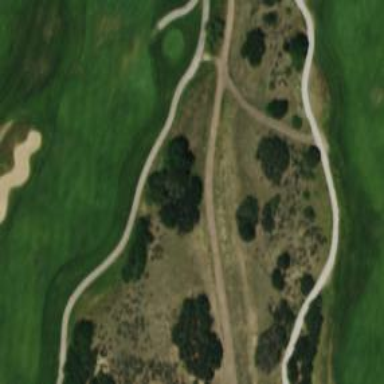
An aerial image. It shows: Path designated as golf cart path. It is specifically intended for golf carts.